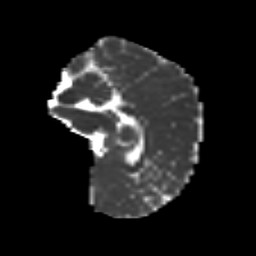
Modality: MD
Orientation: sagittal
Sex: male
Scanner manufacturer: siemens
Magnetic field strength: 3 T
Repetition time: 5 s
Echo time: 0.071 s